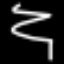
Label: squiggle